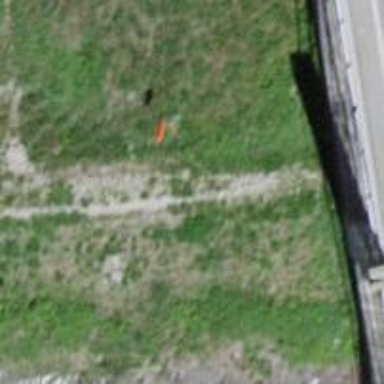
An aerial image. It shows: Pole with roof-covered pipeline marker.